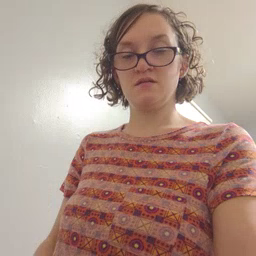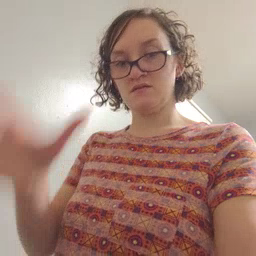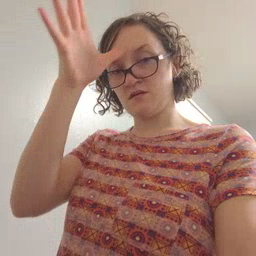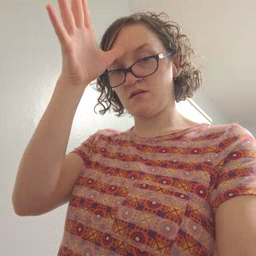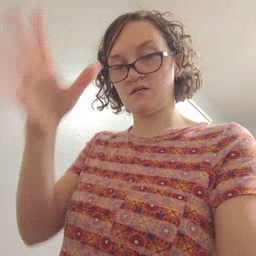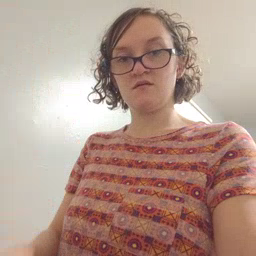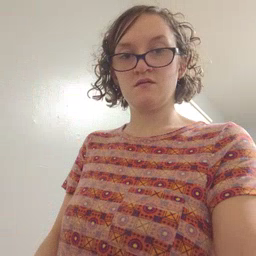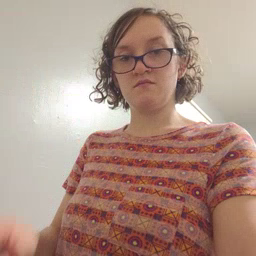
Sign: dad